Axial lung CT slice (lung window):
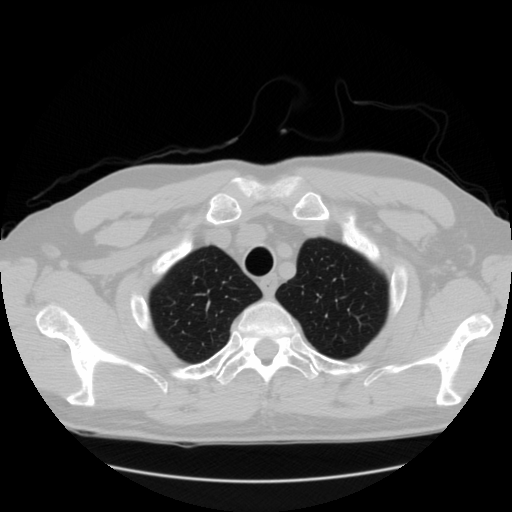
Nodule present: no